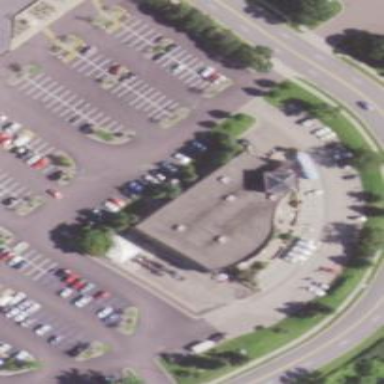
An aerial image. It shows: Building that is motorcycle shop.